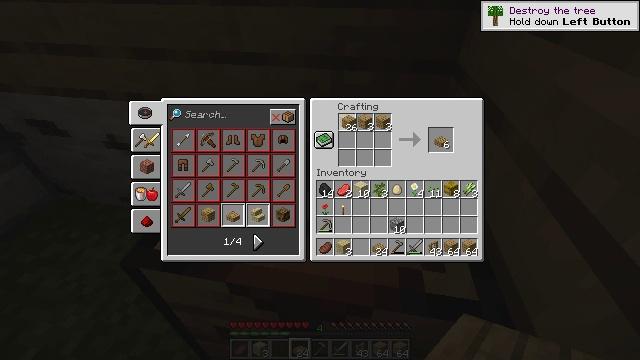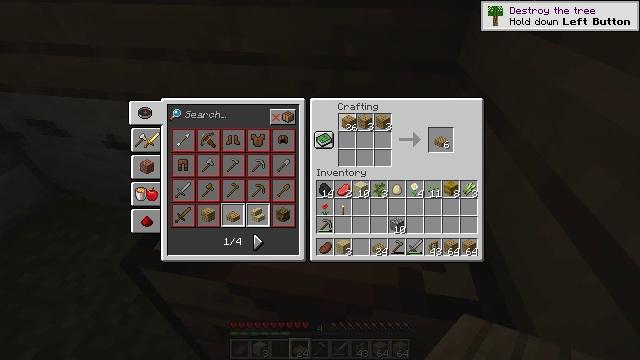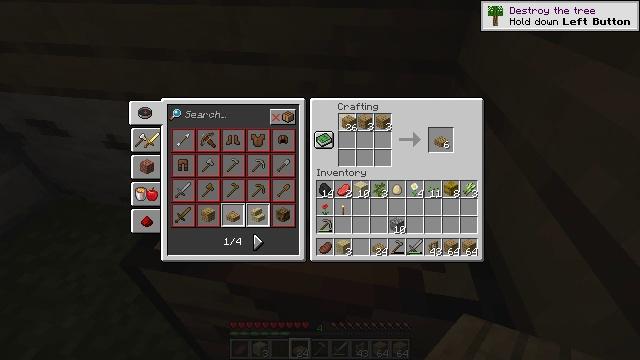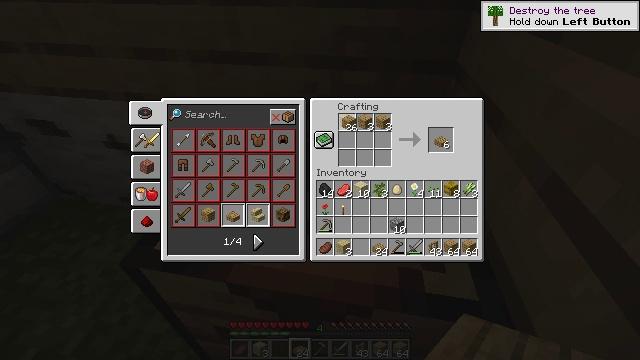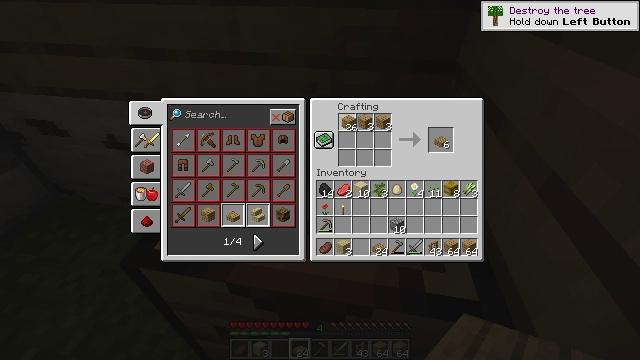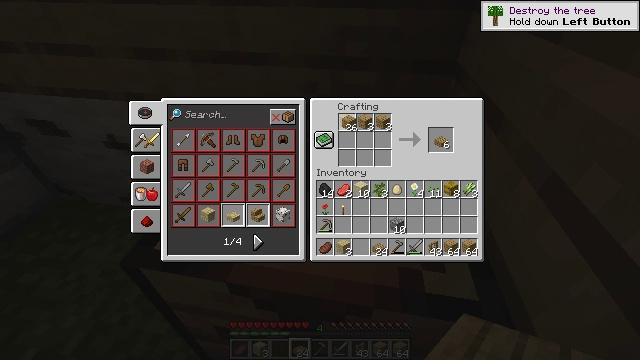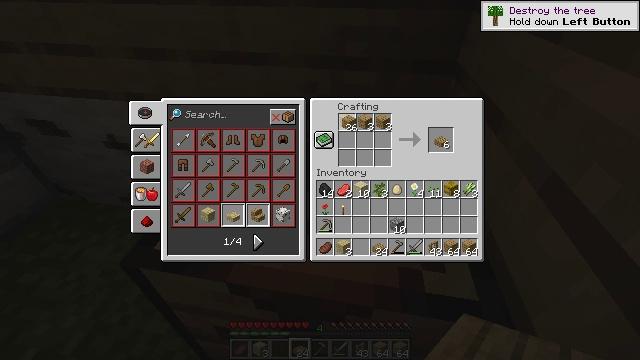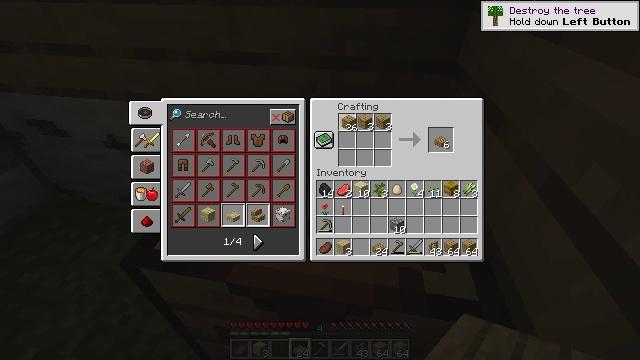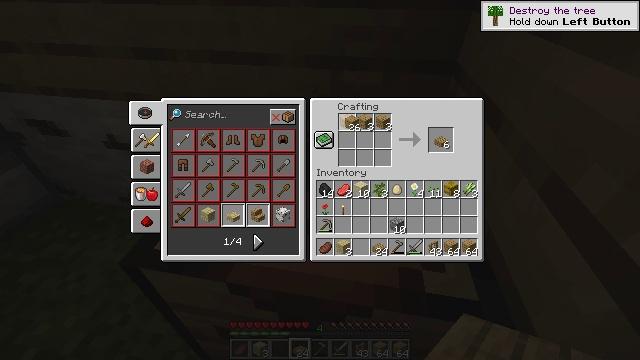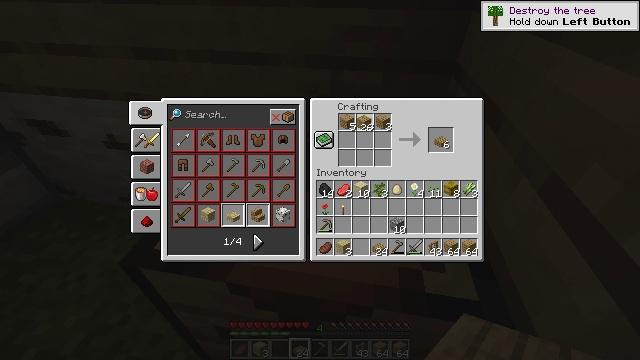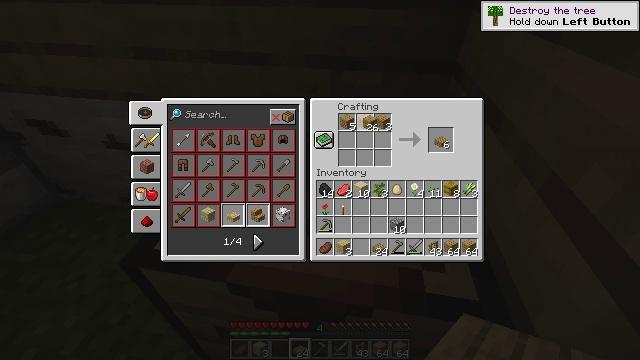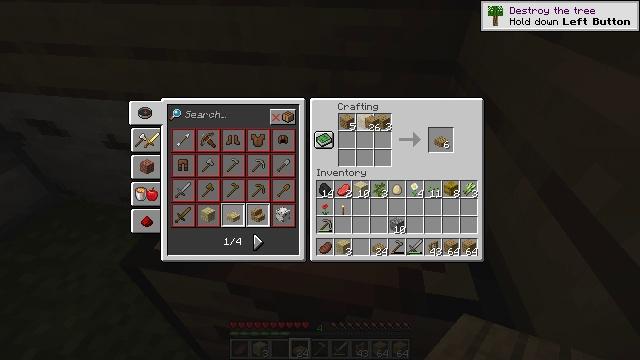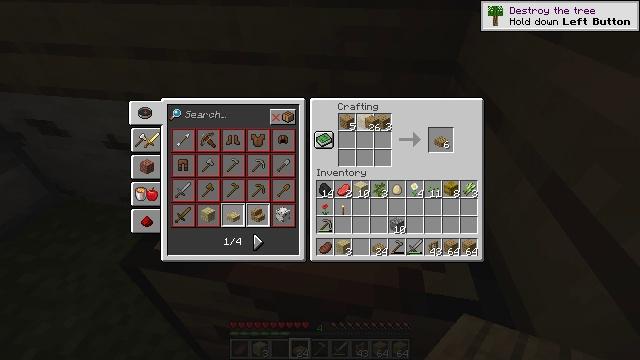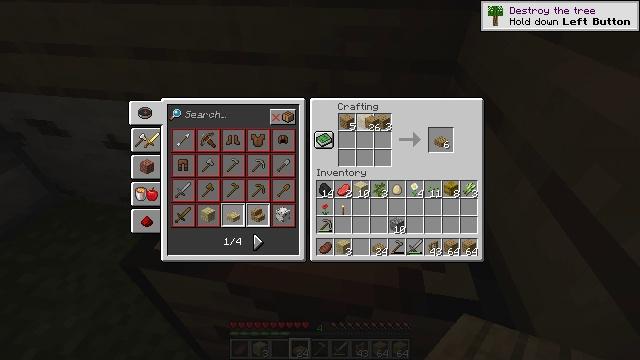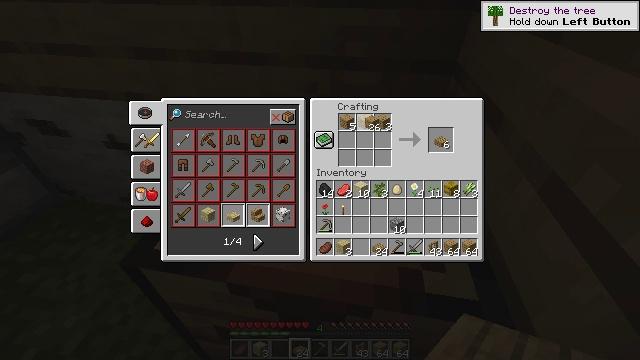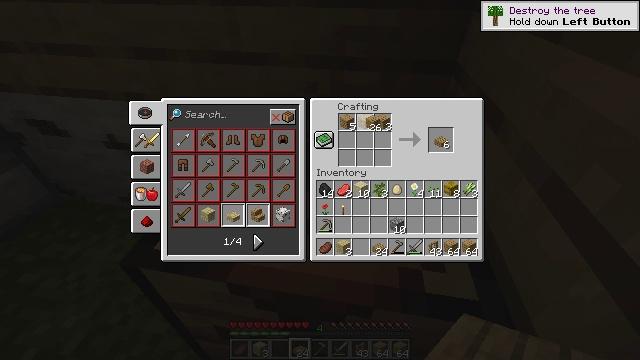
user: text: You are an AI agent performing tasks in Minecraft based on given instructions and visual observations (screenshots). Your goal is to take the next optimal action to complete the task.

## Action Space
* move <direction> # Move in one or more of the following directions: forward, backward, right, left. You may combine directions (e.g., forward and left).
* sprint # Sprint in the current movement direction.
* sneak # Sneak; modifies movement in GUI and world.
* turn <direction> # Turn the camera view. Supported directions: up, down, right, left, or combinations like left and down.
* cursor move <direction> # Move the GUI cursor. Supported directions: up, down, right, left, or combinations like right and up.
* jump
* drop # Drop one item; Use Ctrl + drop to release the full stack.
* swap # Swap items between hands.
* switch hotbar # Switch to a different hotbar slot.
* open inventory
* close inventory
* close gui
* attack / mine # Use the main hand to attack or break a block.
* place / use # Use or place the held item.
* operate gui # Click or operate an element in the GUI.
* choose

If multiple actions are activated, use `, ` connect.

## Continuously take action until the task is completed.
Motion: motion action
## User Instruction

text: Place oak planks in the crafting table to craft an oak slab.
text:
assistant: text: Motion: no_op
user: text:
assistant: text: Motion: no_op
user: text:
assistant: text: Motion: no_op
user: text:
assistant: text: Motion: no_op
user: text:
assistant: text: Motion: no_op
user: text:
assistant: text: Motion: no_op
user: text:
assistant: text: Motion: no_op
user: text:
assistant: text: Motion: no_op
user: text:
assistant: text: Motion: cursor move right
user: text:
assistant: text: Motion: no_op
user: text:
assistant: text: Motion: no_op
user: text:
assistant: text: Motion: no_op
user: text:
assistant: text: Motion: no_op
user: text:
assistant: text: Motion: no_op
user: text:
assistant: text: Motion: no_op
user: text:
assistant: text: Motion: choose
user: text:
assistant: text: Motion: choose
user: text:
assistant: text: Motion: no_op
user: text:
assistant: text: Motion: no_op
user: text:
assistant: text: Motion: no_op
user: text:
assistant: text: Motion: no_op
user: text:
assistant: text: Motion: no_op
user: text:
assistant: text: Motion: no_op
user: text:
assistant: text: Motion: choose
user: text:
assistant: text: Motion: choose
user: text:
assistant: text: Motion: no_op
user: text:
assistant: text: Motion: no_op
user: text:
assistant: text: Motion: no_op
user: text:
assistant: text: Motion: no_op
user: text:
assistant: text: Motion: no_op